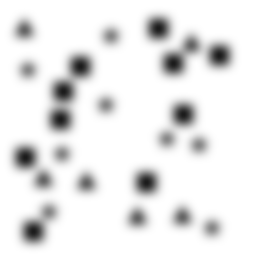
Squares: 10
Triangles: 6
Stars: 8
Total shapes: 24